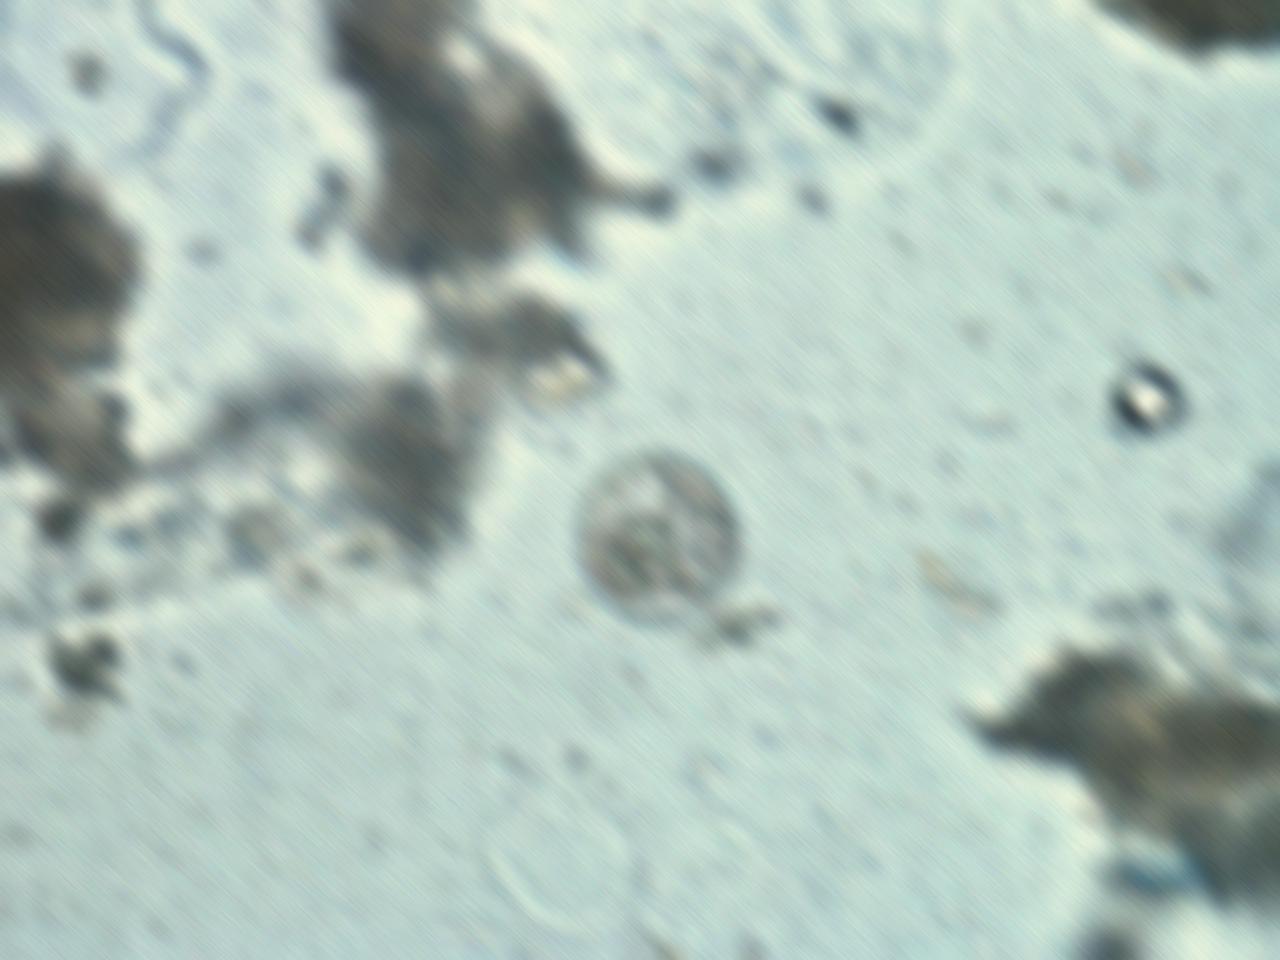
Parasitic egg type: Hymenolepis nana